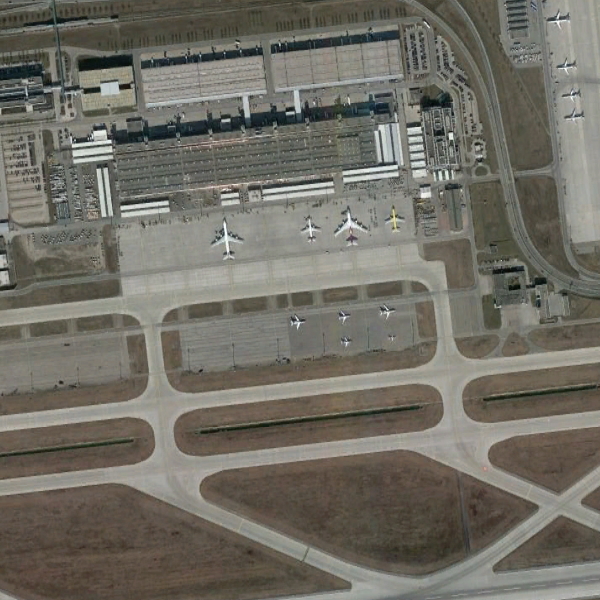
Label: Airport